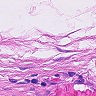
Metastatic tissue present: no